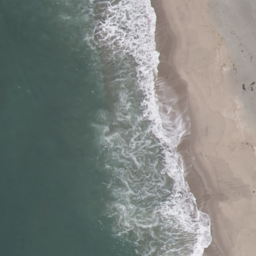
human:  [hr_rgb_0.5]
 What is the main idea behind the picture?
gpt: beach